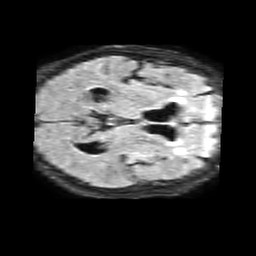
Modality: FLAIR
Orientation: axial
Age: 78
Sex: female
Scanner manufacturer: philips
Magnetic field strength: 1.5 T
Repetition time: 6 s
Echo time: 0.1027 s